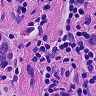
Metastatic tissue present: yes